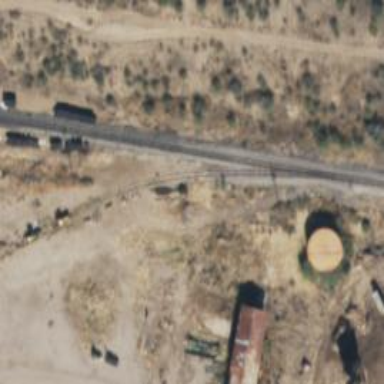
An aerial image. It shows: Railway spur service.